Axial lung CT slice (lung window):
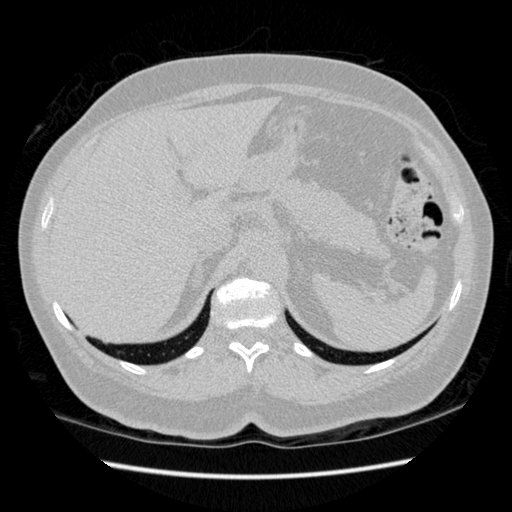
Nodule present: no